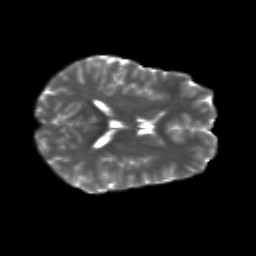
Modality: T2w
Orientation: axial
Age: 22
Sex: male
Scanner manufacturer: siemens
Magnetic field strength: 3 T
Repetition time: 8.8 s
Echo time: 0.085 s